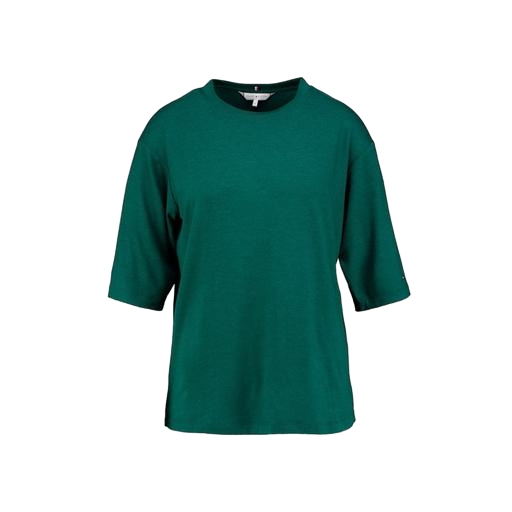
loose fit t-shirt, boxy fit t-shirt, green tee, white background